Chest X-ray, PA view. Patient: 22 years old, sex F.
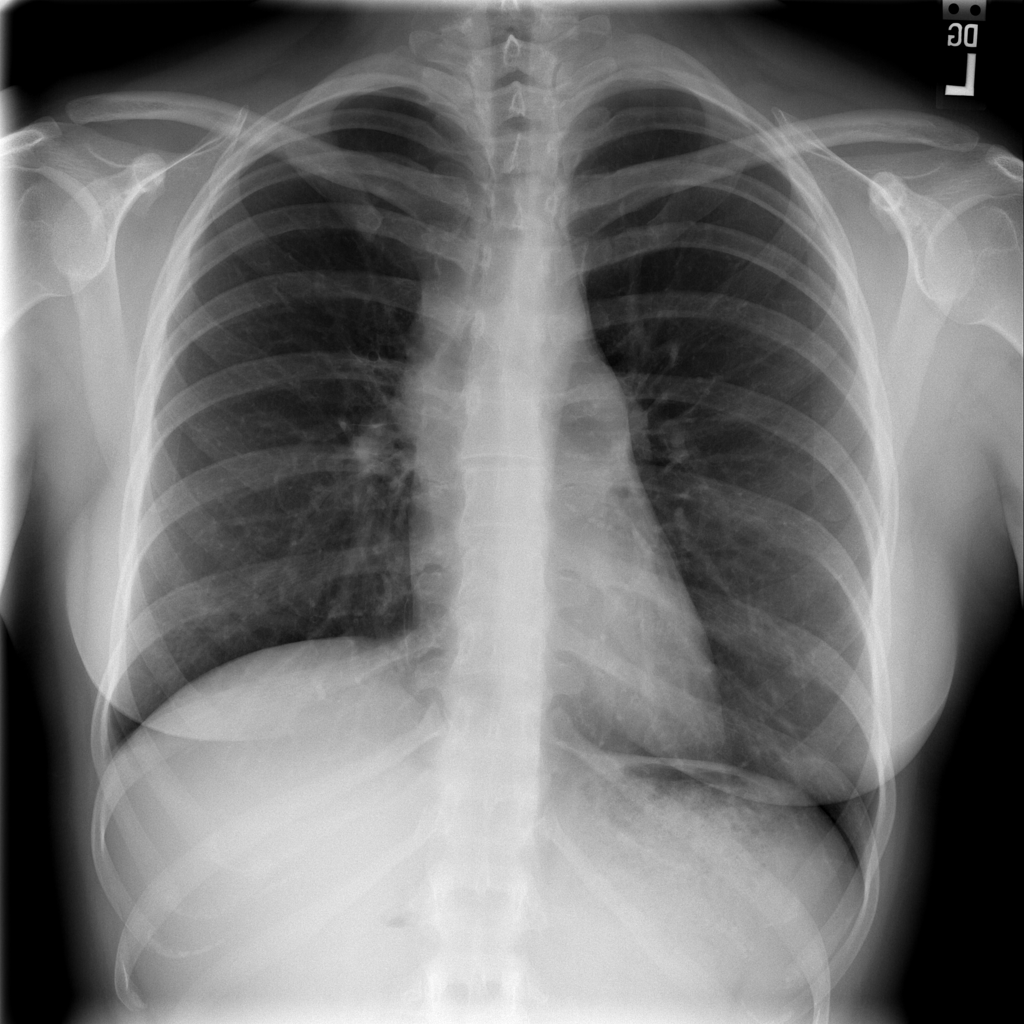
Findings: Mass